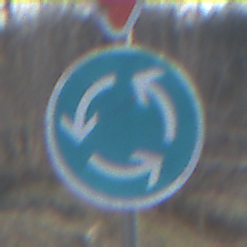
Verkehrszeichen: Kreisverkehr
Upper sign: VorfahrtGewaehren
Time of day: SunriseSunset
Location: Outdoor (Suburban)
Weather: PartlyCloudy
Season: Winter
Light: Natural